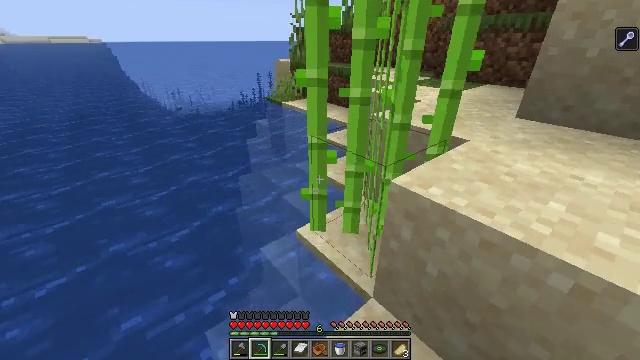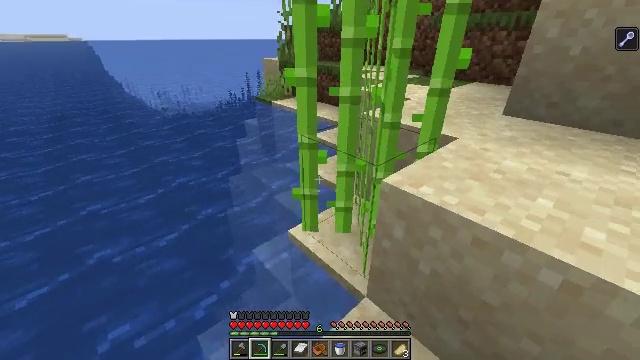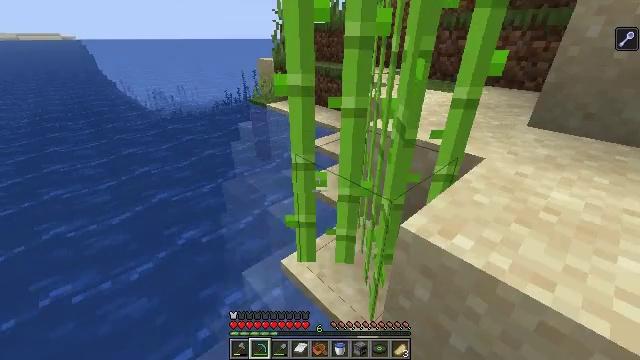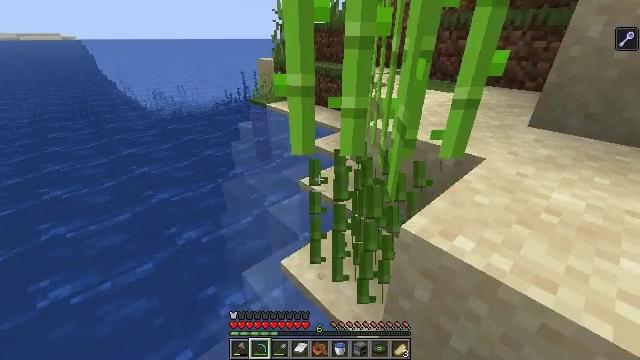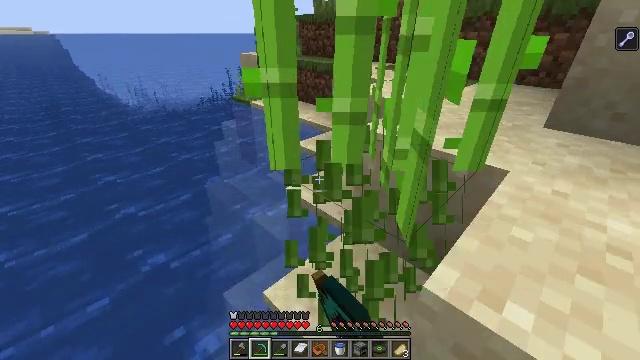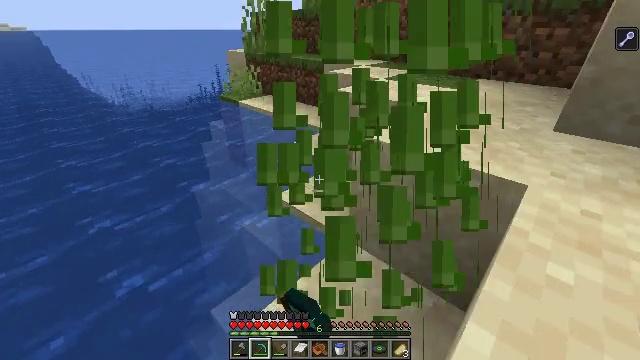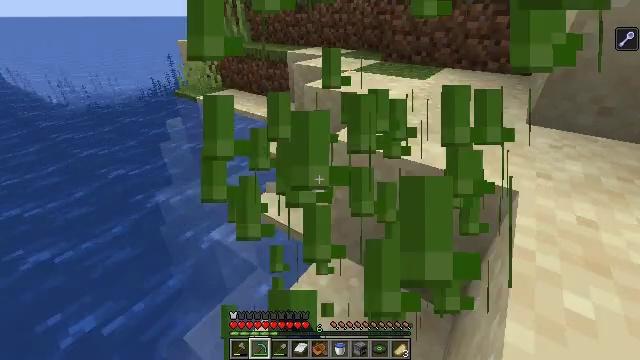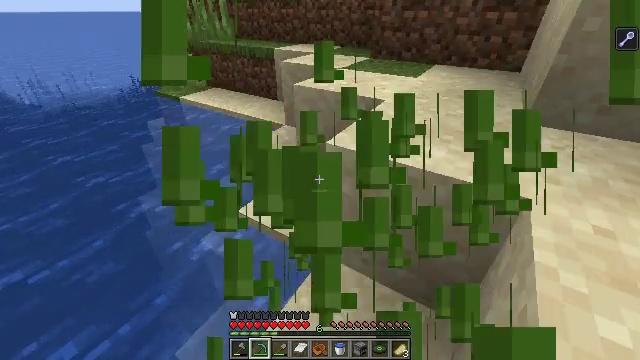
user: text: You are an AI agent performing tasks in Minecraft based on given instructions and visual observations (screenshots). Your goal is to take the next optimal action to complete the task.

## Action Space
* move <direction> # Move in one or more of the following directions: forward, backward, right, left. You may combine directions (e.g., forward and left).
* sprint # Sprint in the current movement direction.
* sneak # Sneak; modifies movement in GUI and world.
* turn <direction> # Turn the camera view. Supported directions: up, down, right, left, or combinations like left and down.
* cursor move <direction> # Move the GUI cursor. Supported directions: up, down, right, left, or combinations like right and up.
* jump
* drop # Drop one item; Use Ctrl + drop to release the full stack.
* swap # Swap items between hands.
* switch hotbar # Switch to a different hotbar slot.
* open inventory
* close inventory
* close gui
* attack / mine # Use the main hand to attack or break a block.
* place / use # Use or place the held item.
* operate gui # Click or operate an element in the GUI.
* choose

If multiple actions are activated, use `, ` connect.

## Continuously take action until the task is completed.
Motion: motion action
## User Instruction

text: Break the sugar cane.
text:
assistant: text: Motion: move forward, turn right
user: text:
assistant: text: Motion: move forward
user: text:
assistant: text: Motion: move forward, attack / mine
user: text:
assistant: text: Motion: move forward, turn right and down, attack / mine
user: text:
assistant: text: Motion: move forward, turn right, attack / mine
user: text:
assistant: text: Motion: move forward, turn right and down, attack / mine
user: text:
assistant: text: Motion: move forward, turn right
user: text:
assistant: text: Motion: no_op